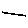
Label: line